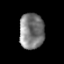
Tissue: prostate
Cell type: T cells
Senescence score: 0.3511
Nuclear area (px): 860
Mean DAPI intensity: 126.637